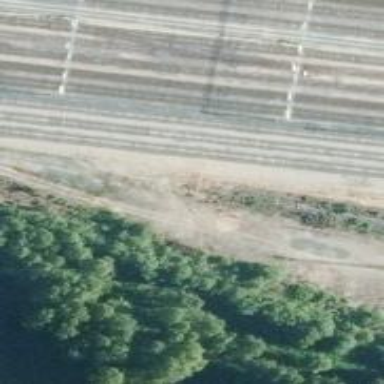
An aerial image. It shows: Disused railway spur line.